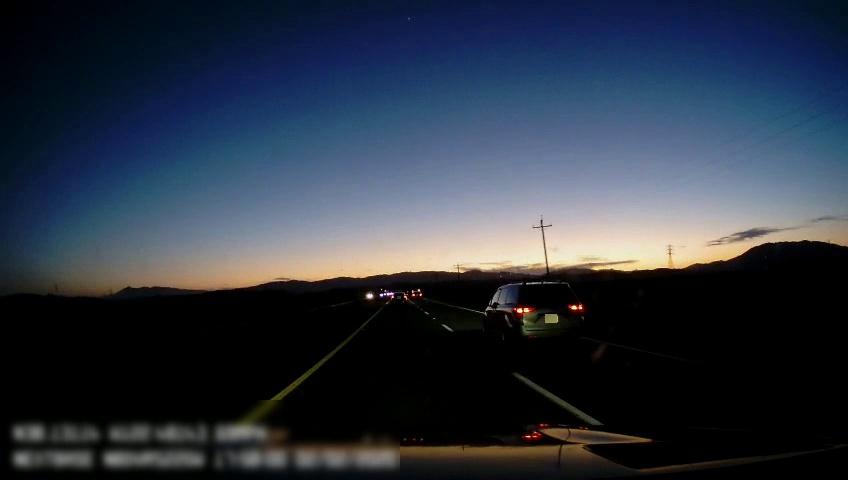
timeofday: Dusk/Dawn/Twilight
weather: Sunny
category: Drivable Space
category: Vehicles | SUV
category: Vehicles | SUV
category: Vehicles | SUV
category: Lanes | Alternate Lane
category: Lanes | Current Lane
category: Lanes | Current Lane